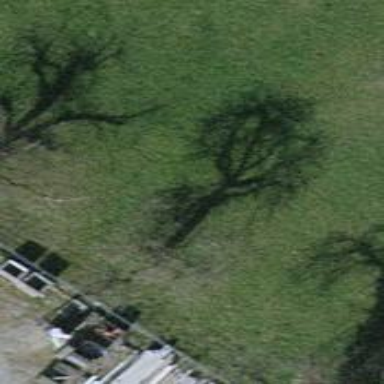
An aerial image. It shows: Agricultural area with broadleaved deciduous trees.